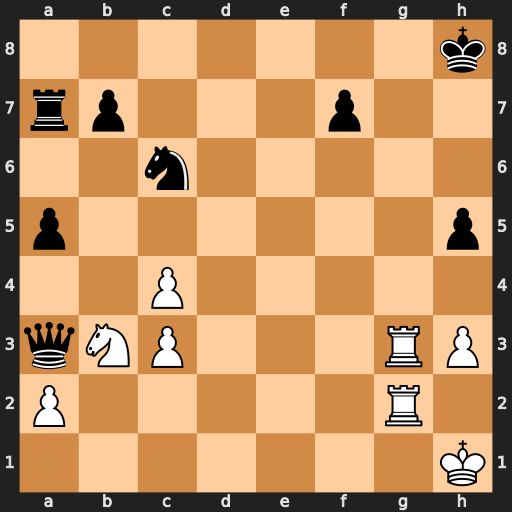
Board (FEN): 7k/rp3p2/2n5/p6p/2P5/qNP3RP/P5R1/7K
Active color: w
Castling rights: -
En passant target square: -
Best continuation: Rg5 Qd6 Rxh5+ Qh6 Rxh6#